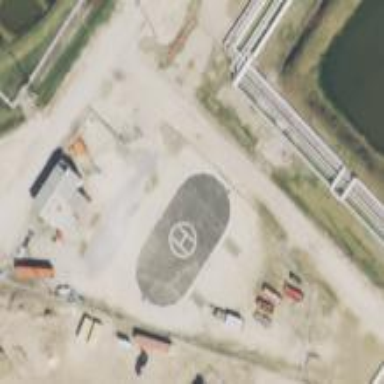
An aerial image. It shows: Image showing helipad at airport.